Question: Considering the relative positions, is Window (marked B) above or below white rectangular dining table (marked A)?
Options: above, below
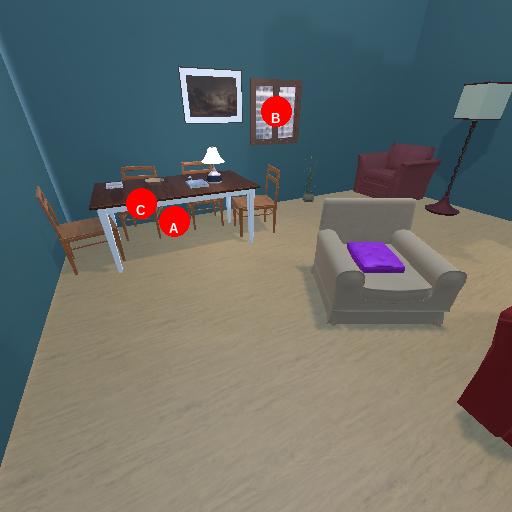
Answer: above